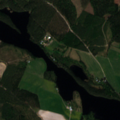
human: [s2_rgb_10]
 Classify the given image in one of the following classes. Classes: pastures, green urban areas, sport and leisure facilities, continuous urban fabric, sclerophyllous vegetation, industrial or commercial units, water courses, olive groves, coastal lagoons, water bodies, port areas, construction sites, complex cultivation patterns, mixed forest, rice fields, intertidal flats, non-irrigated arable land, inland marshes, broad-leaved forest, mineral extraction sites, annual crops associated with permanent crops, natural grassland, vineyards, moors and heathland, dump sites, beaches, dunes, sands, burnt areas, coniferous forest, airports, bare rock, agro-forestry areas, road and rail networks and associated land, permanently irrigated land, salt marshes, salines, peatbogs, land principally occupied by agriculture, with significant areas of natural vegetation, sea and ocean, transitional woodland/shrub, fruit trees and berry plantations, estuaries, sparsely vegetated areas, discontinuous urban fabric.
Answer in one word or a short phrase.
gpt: non-irrigated arable land, land principally occupied by agriculture, with significant areas of natural vegetation, coniferous forest, water bodies